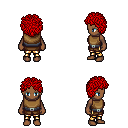
a pixel art fantasy rpg character, female body template, human, dark skin, leather chest armor, gold greaves, red curly afro hairstyle, four views (front, back, left, right), 2x2 character sprite sheet, small pixel art, hard edges, no anti-aliasing